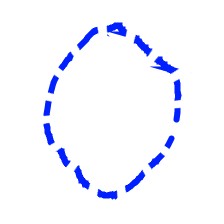
Shape: circle